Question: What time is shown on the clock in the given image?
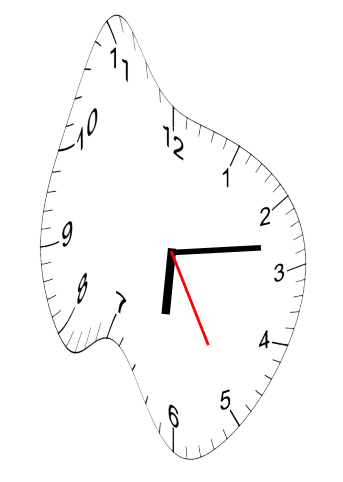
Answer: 06:13:25